Question: I can't figure out what this grey text indicates or if it's a glitch in XCode. I'm using the default color theme of XCode 4.3. If you have experienced this, what was it about?

I can't get rid of it by deleting the code, so it doesn't seem to be anything indicated by the code that's written--it seems to be tied to a position in the editor. It affects a fixed number of characters that follows the source code text that's at that position. Is it a marker or indication of something, or is this a glitch?
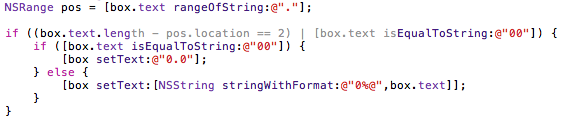
Answer: I use xcode 4.1 with c++ and I've never had this problem, but I have had similar problems with other text editors. The first thing to check is, does your code compile and run? I'm not 100% familiar with C#, but that looks correct. If that works, sometimes highlighting the line of code that is weirdly colored will cause the IDE to re-color the text. Or you can look in Preferences > Fonts & Colors > Source Editor to see if you have any grey syntax highlighting. Finally, you can try to quit and restart xcode and see if that solves the problem. This looks like some sort of glitch. Maybe apple will have a better solution? Hope that helps!